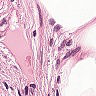
Metastatic tissue present: no